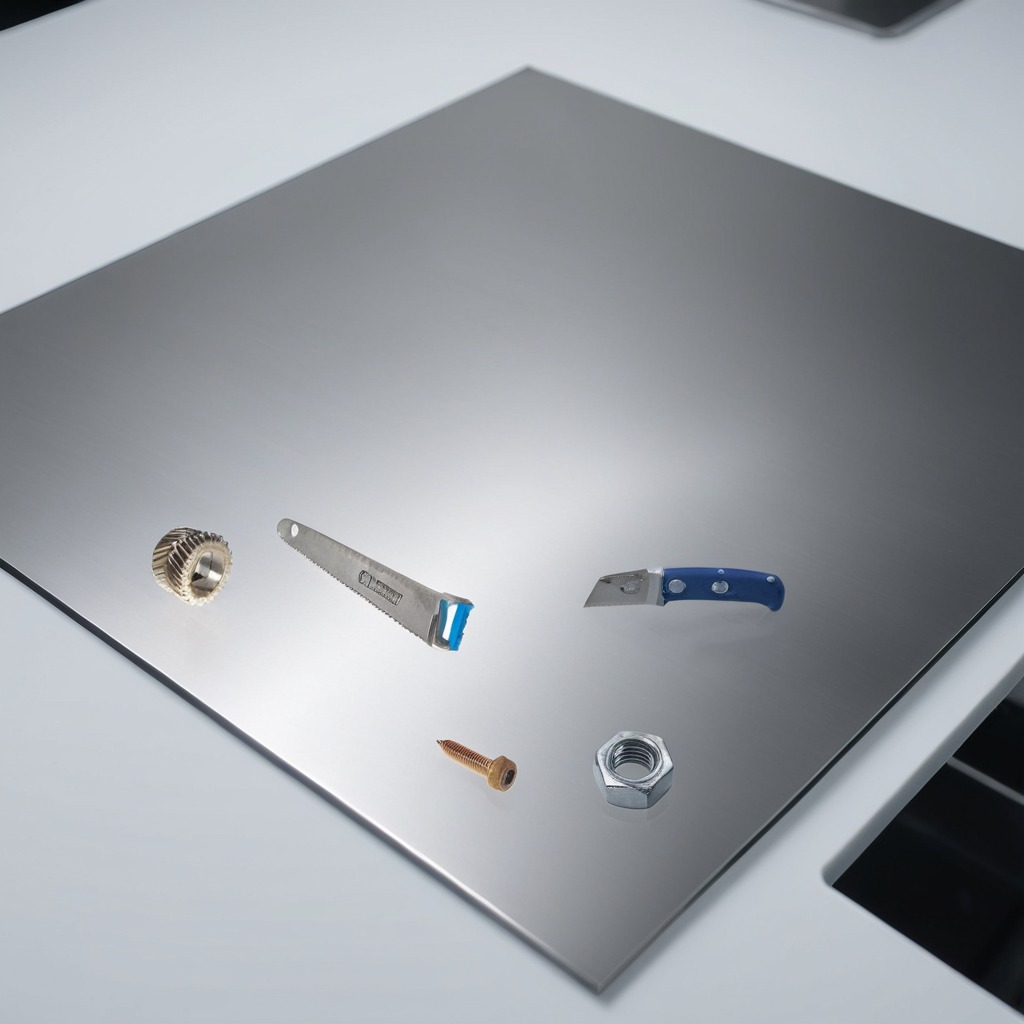
A gear with teeth, a utility knife, a metal machine screw, a handheld metal saw, and a metal nut are lying on the stainless steel table.